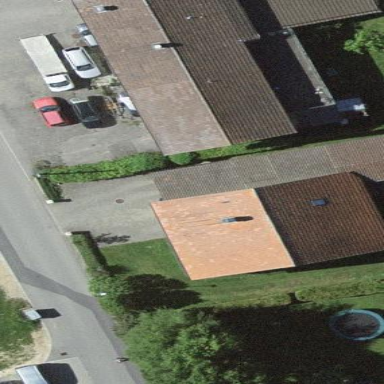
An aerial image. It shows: Residential building.